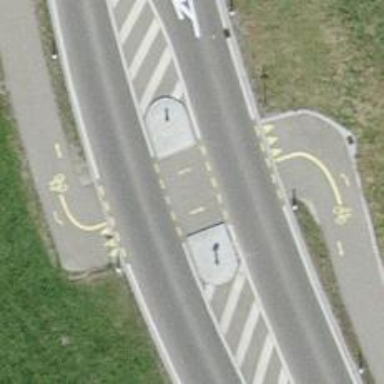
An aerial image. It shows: Crossing on asphalt cycleway.